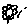
Label: flower